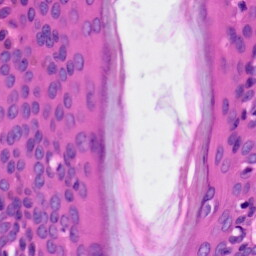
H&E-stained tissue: Skin